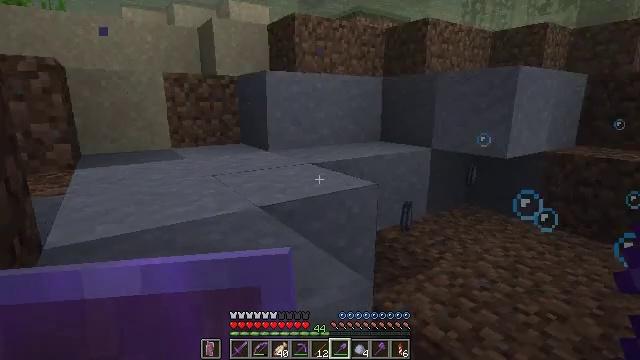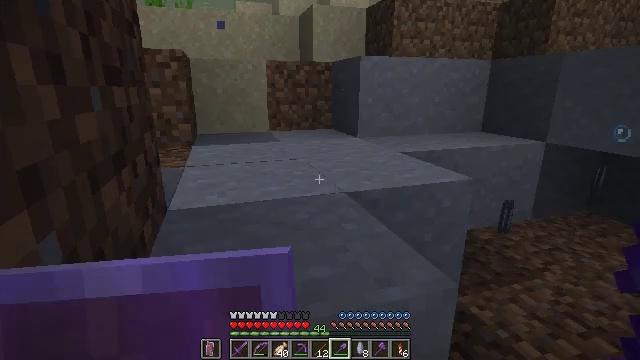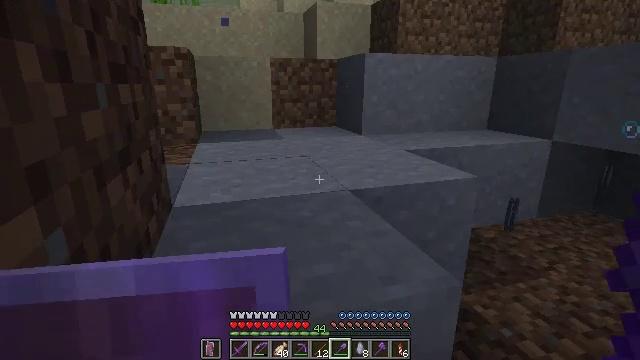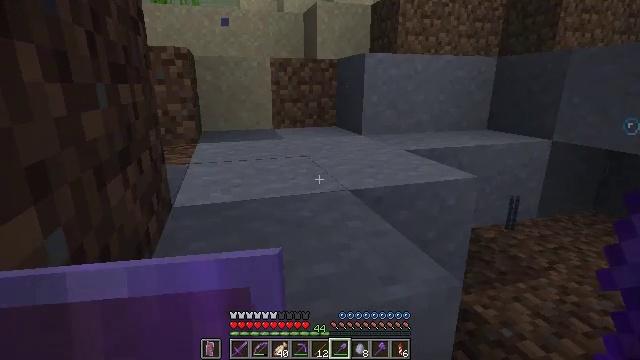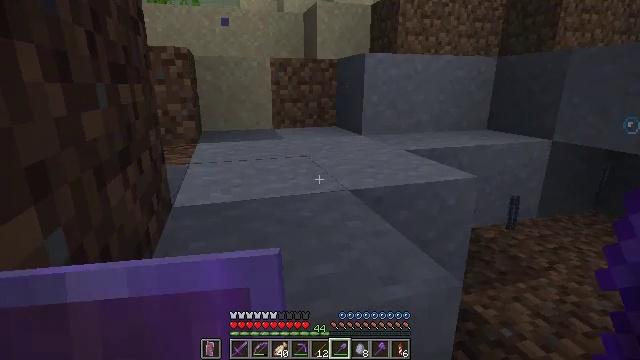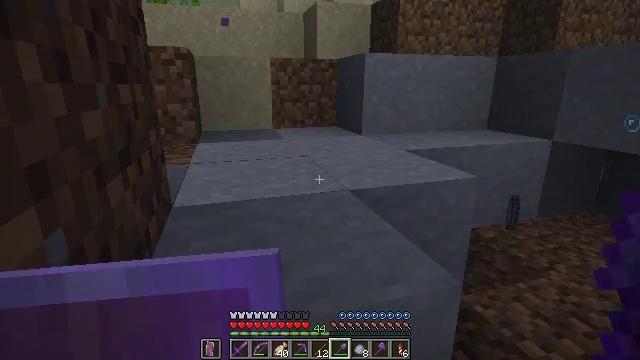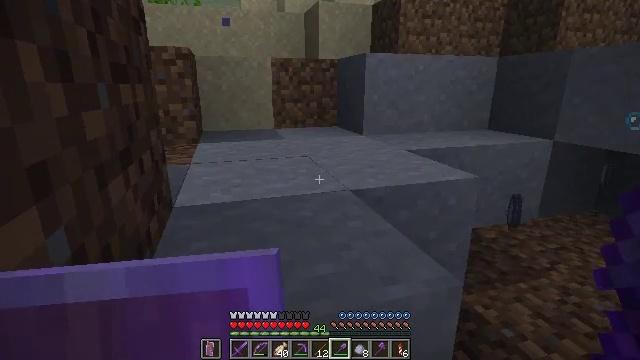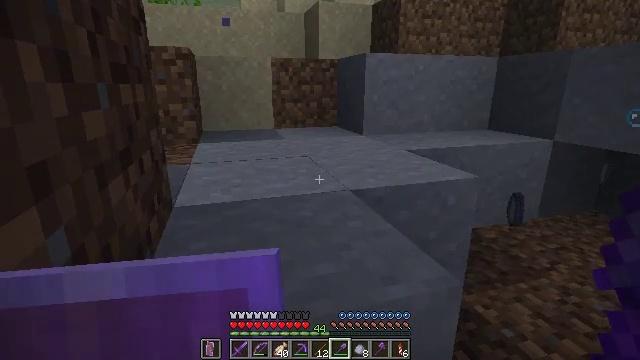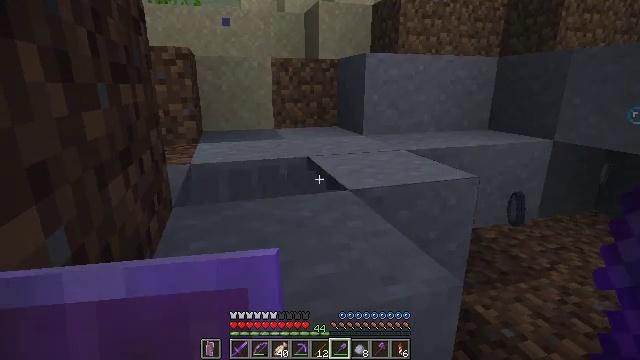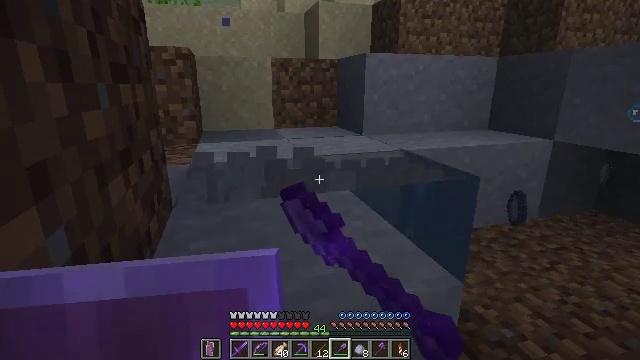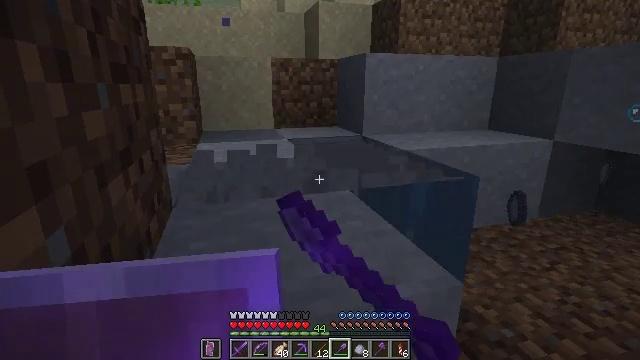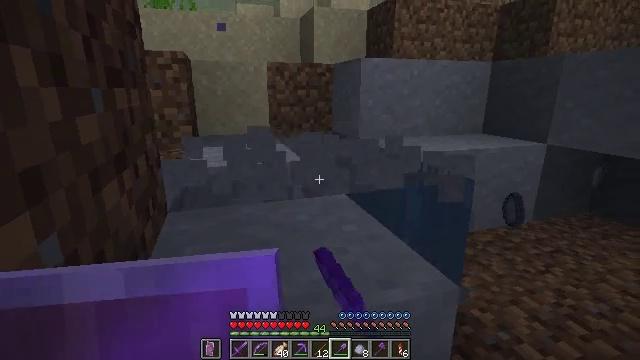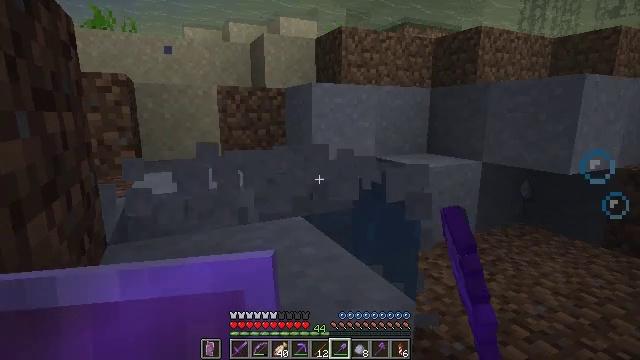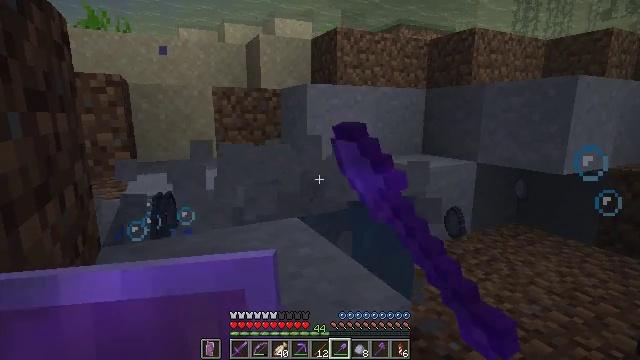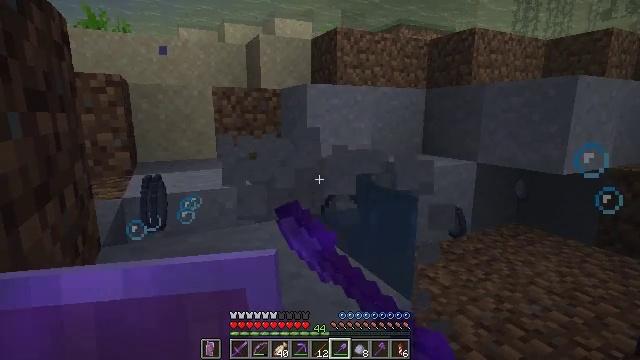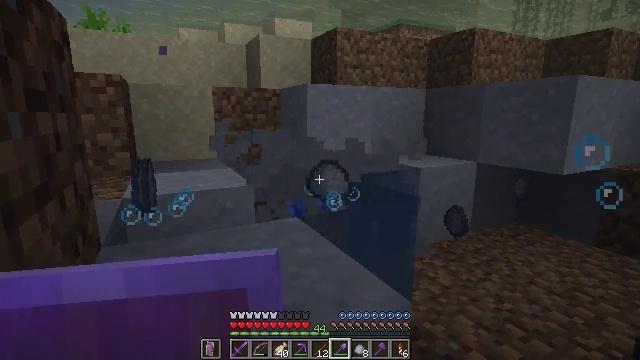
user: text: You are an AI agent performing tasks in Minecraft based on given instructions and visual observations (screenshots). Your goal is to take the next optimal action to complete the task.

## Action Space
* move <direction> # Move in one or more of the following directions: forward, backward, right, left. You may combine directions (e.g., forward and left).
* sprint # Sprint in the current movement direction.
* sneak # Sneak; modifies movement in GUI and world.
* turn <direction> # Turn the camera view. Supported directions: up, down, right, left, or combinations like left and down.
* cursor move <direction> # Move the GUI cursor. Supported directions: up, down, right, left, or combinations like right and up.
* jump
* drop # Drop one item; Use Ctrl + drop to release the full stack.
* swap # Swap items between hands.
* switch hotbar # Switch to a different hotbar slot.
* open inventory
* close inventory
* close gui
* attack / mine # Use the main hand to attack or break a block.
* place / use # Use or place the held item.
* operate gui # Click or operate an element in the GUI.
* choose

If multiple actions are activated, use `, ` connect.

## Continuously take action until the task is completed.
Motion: motion action
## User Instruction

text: Break the clay block to collect it.
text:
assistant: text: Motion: turn left and down
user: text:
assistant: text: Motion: no_op
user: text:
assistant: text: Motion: no_op
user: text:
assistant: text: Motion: no_op
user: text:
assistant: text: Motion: no_op
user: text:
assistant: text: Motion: no_op
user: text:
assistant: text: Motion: no_op
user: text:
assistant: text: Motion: attack / mine
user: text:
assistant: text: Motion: attack / mine
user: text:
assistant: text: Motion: attack / mine
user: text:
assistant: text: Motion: attack / mine
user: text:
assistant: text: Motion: turn right and up, attack / mine
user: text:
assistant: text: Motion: attack / mine
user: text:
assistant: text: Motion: attack / mine
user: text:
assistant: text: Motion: no_op
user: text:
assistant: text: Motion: no_op
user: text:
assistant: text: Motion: no_op
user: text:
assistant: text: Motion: turn right
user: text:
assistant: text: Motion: no_op
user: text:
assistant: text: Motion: no_op
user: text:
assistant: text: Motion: no_op
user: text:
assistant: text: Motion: no_op
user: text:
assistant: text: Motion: no_op
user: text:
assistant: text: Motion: no_op
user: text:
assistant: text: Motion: turn right and down
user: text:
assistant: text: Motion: turn right
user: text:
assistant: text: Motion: no_op
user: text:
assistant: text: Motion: no_op
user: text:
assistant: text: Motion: no_op
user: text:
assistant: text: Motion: no_op